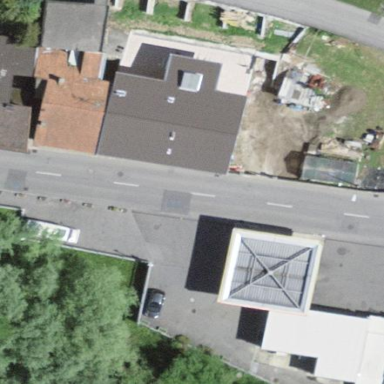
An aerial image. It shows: Fuel station.